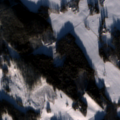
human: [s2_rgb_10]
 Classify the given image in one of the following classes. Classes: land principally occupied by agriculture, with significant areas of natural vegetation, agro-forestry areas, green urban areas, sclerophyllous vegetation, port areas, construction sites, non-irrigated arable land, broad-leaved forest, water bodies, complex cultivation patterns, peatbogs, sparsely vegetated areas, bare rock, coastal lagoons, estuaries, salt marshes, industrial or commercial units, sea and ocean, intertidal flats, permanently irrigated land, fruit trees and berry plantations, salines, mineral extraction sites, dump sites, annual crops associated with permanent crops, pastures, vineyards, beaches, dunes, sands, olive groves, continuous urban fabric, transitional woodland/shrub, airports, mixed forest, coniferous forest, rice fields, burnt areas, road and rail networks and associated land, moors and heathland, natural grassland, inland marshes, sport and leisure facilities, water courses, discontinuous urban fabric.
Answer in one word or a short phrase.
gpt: land principally occupied by agriculture, with significant areas of natural vegetation, coniferous forest, transitional woodland/shrub, water bodies